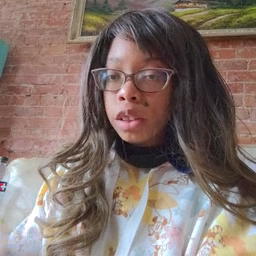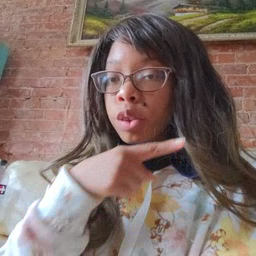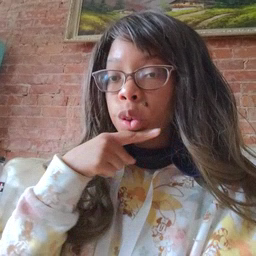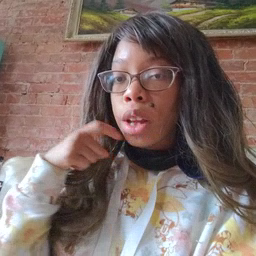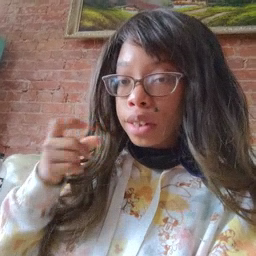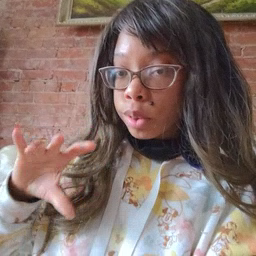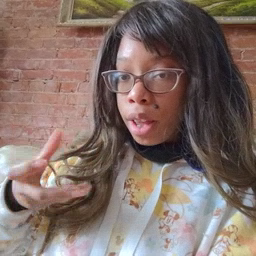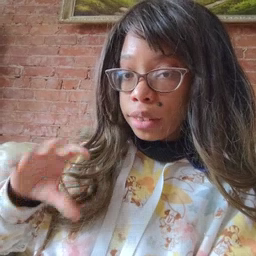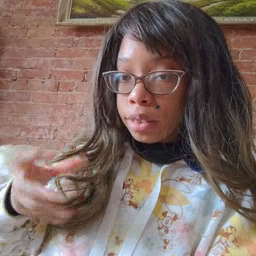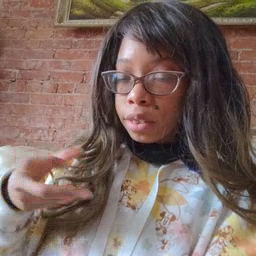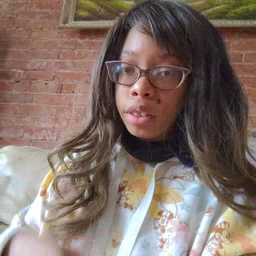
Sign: dryer